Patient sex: M
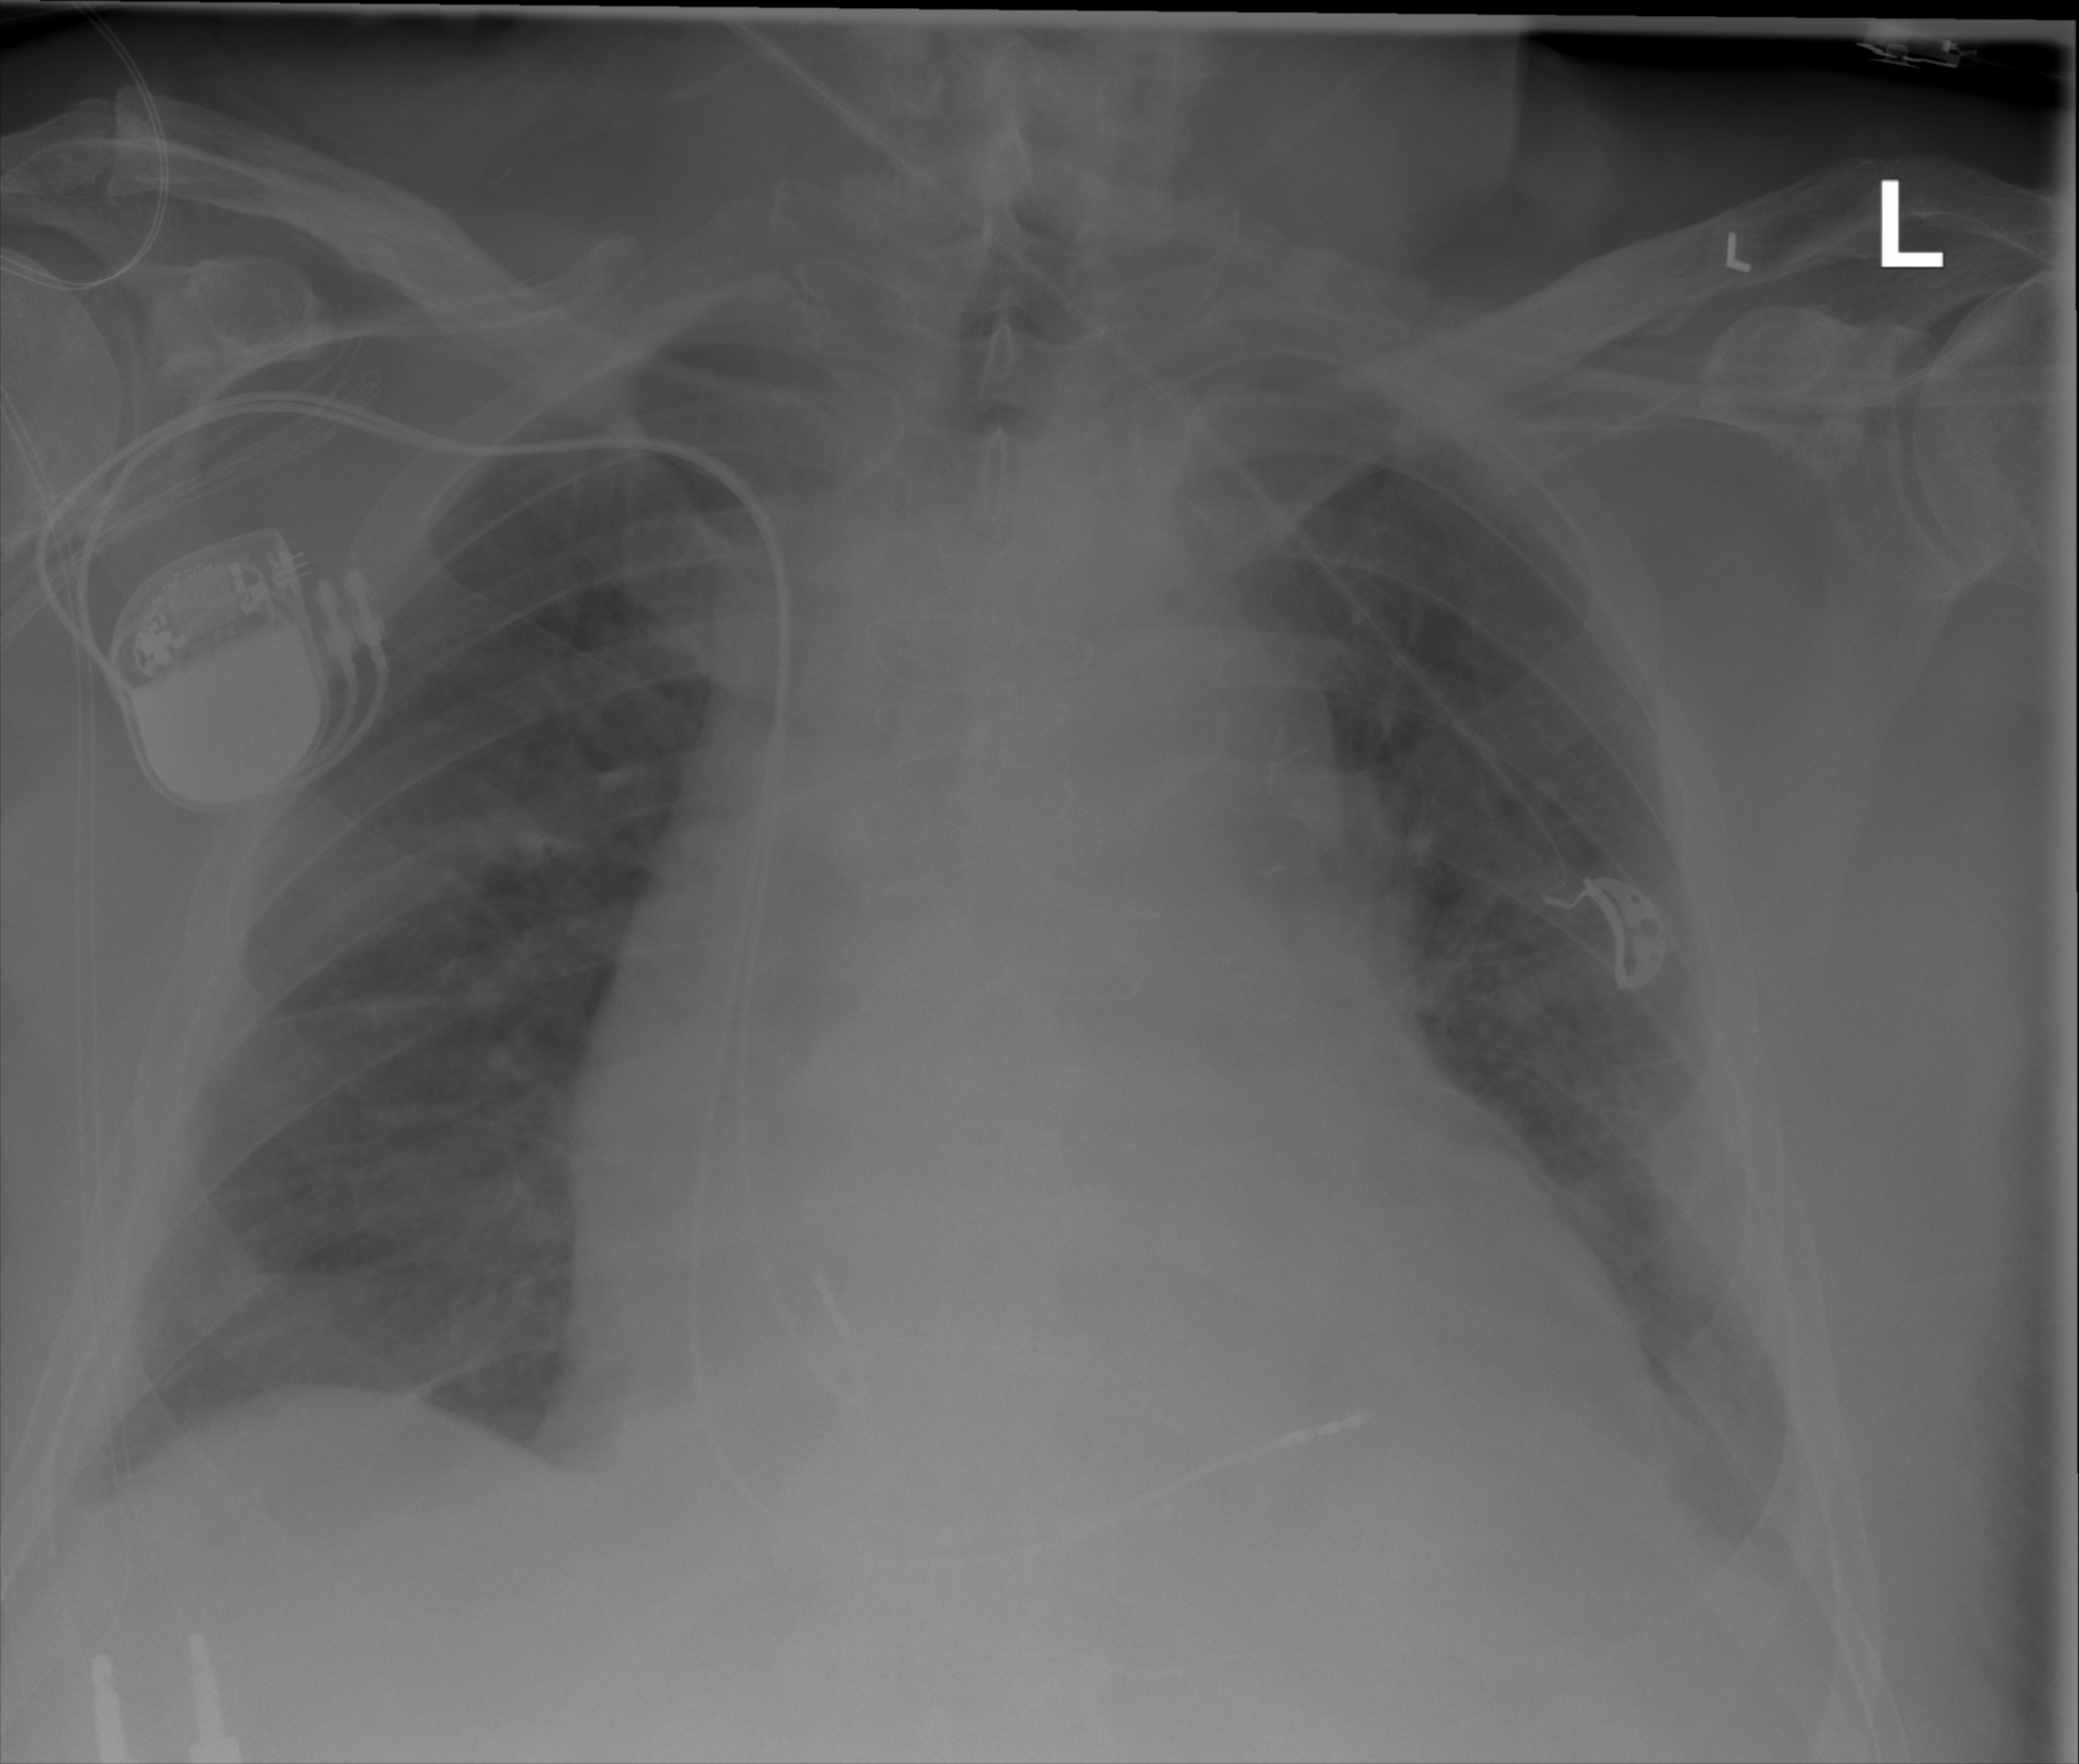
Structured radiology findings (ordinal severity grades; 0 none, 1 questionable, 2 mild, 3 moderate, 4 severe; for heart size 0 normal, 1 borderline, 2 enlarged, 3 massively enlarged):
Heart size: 3
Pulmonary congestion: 2
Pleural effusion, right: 2
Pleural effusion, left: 2
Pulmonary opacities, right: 2
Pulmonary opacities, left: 2
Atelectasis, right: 2
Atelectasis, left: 1